Question: recently i have made a custom blog component for our client, in my localhost it works perfectly now i have to prepare a package for this component for our client to give him this component. I prepare the package according to this link
<URL>
'''
<?xml version="1.0"?>
<install type="component" version="1.5.0">
<name>customblog</name>
<author>Jogesh Sharma</author>
<creationDate>March 2013</creationDate>
<copyright>Copyright (C) 2013 Open Source Matters. All rights reserved.</copyright>
<license>http://www.gnu.org/licenses/gpl-2.0.html GNU/GPL</license>
<authorEmail>hello@webomnizz.com</authorEmail>
<authorUrl>http://webomnizz.com</authorUrl>
<version>1.5.0</version>
<description>This component manage all the Blog sections!</description>
<installfile>install.customblog.php</installfile>
<uninstallfile>uninstall.customblog.php</uninstallfile>
<files>
<filename>customblog.php</filename>
<filename>customblog.html.php</filename>
<filename>images/style.css</filename>
<filename>images/plus-icon.png</filename>
<filename>images/twitter-icon.png</filename>
<filename>images/facebook-icon.png</filename>
</files>
<install>
<sql>
<file driver="mysql">install.mysql.sql</file>
</sql>
</install>
<uninstall>
<sql>
<file driver="mysql">uninstall.mysql.sql</file>
</sql>
</uninstall>
<administration>
<menu img="js/ThemeOffice/component.png">Blog Component</menu>
<submenu>
<menu link="option=com_customblog">Blog</menu>
</submenu>
<files>
<filename>install.mysql.sql</filename>
<filename>uninstall.mysql.sql</filename>
<filename>admin.customblog.php</filename>
<filename>admin.customblog.html.php</filename>
<filename>toolbar.customblog.php</filename>
<filename>toolbar.customblog.html.php</filename>
<filename>admin.customblog.php</filename>
<filename>index.html</filename>
<filename>tables/customblog.php</filename>
</files>
</administration>
</install>
'''
Here is the screenshoot for component directory structure:

But after converting in zip file, when i tried to install my component i got the strange ERROR:
'''
JInstaller::install: There is already a folder called 'C:\wamp\www\joom_newdministrator\components\com_customblogdmin.customblog.php'. Please initially check whether:
* the Extension is already installed
* the file names in the XML file are spelled correctly
* there are no XML files listed inside the extension.xml file
* all of the files (not including XML files) are correctly listed in the extension.xml file and there are no duplicate entries
* there is an empty folder listed from a previous installation attempt
'''
I don't know what is missing, i installed separate joomla1.5.x and then tried to install on that then getting stuck in this problem, can anyone please help me to rid these errors??
I am using joomla 1.5.26 cause my client need in this version...
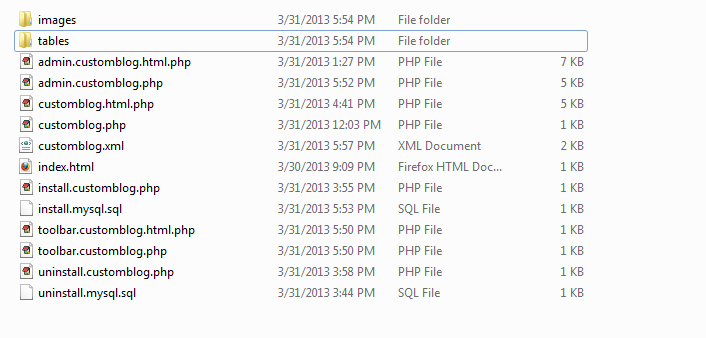
Answer: You included twice
'''
<filename>admin.customblog.php</filename>
'''
in administration section.
And the "strange" error actually told you what was wrong
> Please initially check whether:-